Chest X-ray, AP view. Patient: 50 years old, sex M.
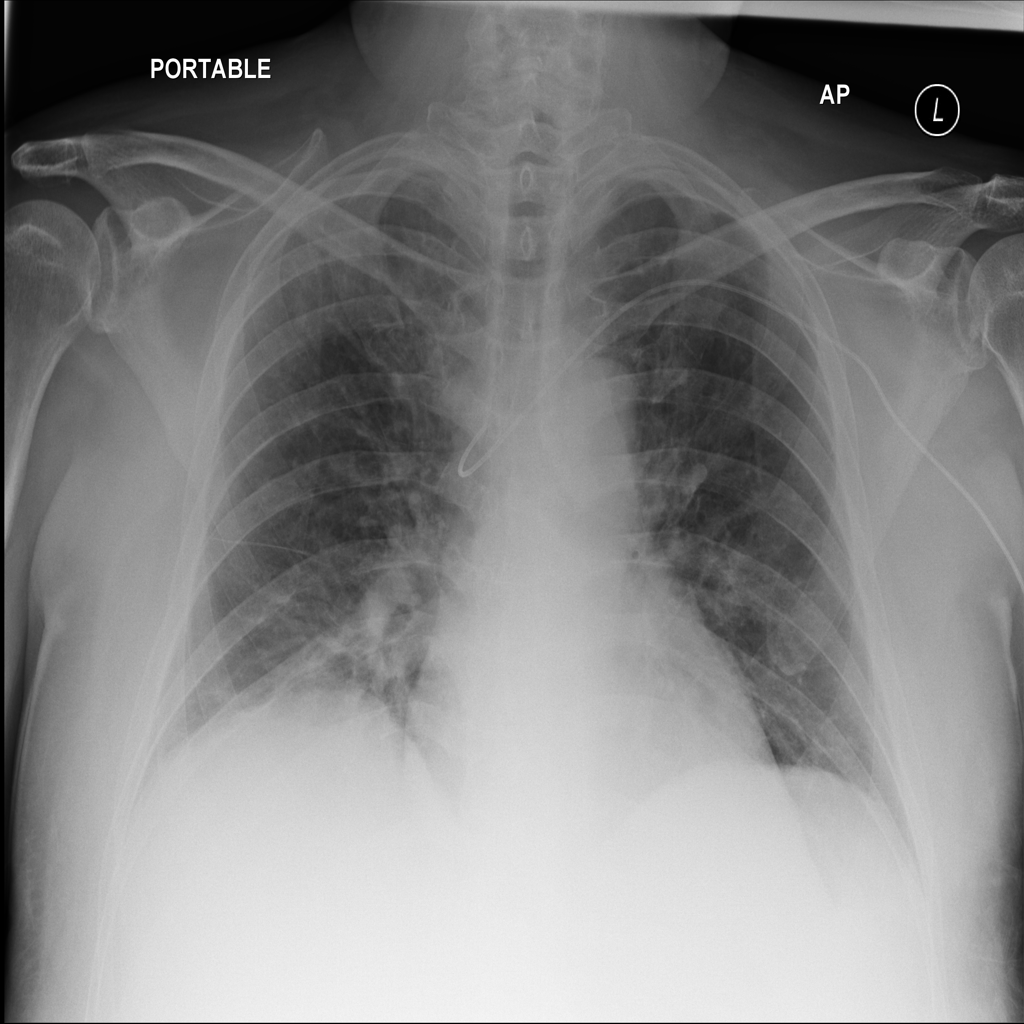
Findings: Infiltration